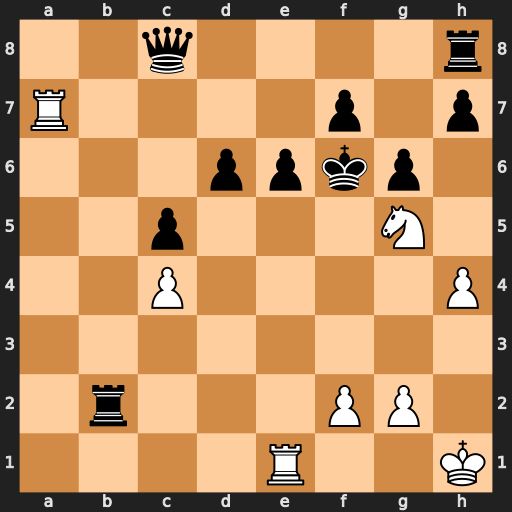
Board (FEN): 2q4r/R4p1p/3ppkp1/2p3N1/2P4P/8/1r3PP1/4R2K
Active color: w
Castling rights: -
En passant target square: -
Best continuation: Rxf7#